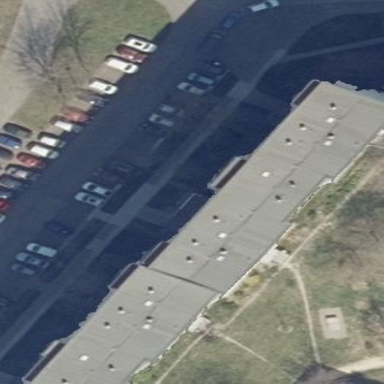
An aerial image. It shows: Apartment building with flat roof.